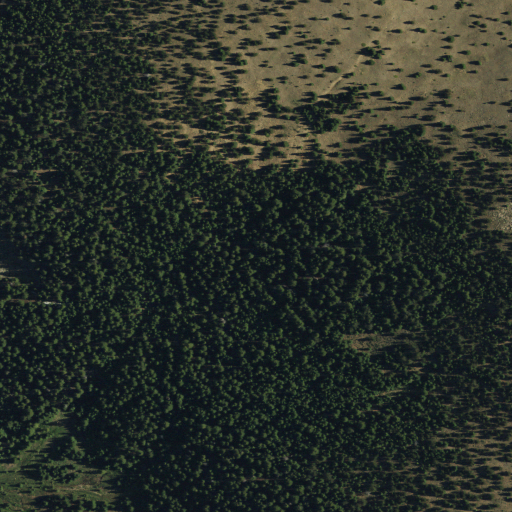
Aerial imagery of mountain in Colorado named Barker Dome containing evergreen forest, grassland, woody wetlands, deciduous forest, and shrub